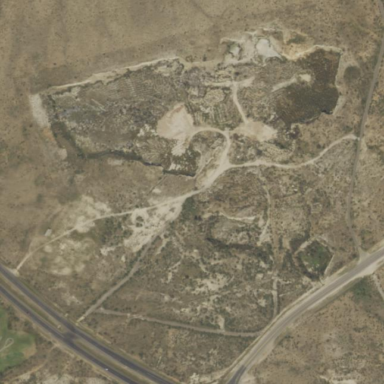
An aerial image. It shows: Brownfield site.